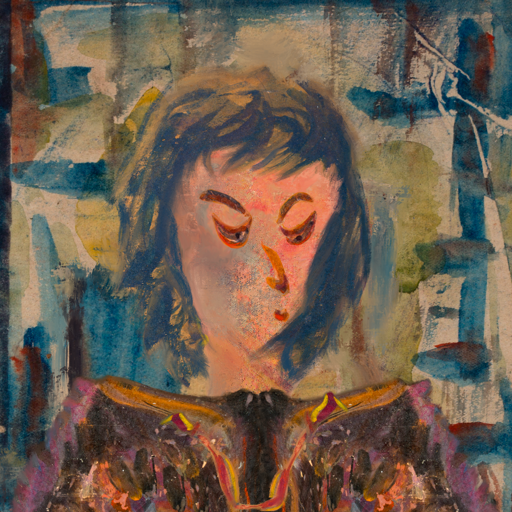
Background: Orphan, Head And Neck Side: Irani, Face Side: Hypocrite, Bust: Gypsy_Queen, Hair Side: In_The_Sun, Head Accessory: Blank, Second Necklace: Gypsy_Mother_1, Necklace: Blank, Baby: Blank